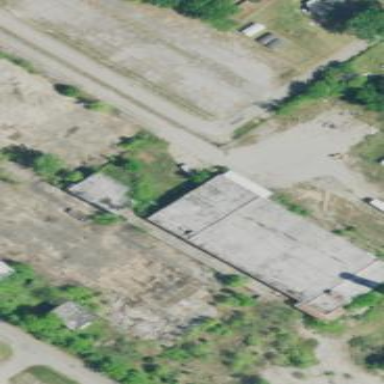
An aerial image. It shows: Industrial building.